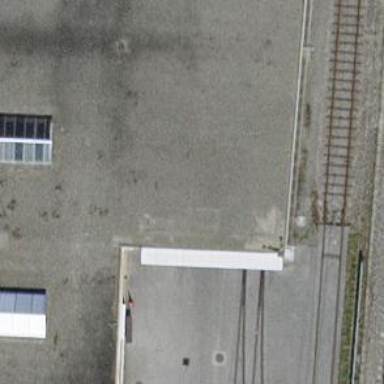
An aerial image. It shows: Single-track railway spur.